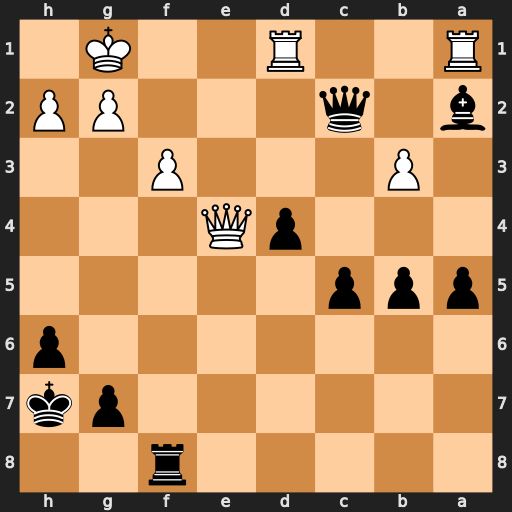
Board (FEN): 5r2/6pk/7p/ppp5/3pQ3/1P3P2/b1q3PP/R2R2K1
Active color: b
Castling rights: -
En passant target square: -
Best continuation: Qxe4 fxe4 Bxb3